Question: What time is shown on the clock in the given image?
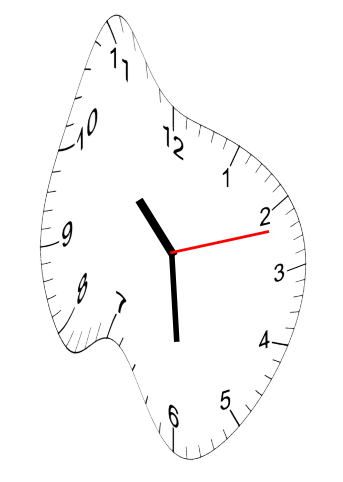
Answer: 10:29:12